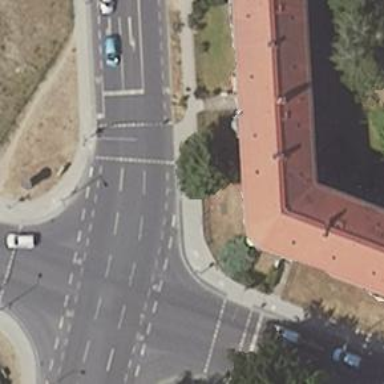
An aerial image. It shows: Road with traffic signals at the crossing.